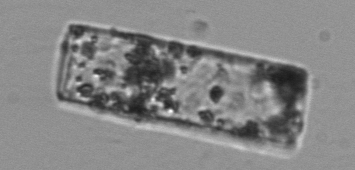
Label: Guinardia_flaccida